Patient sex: M
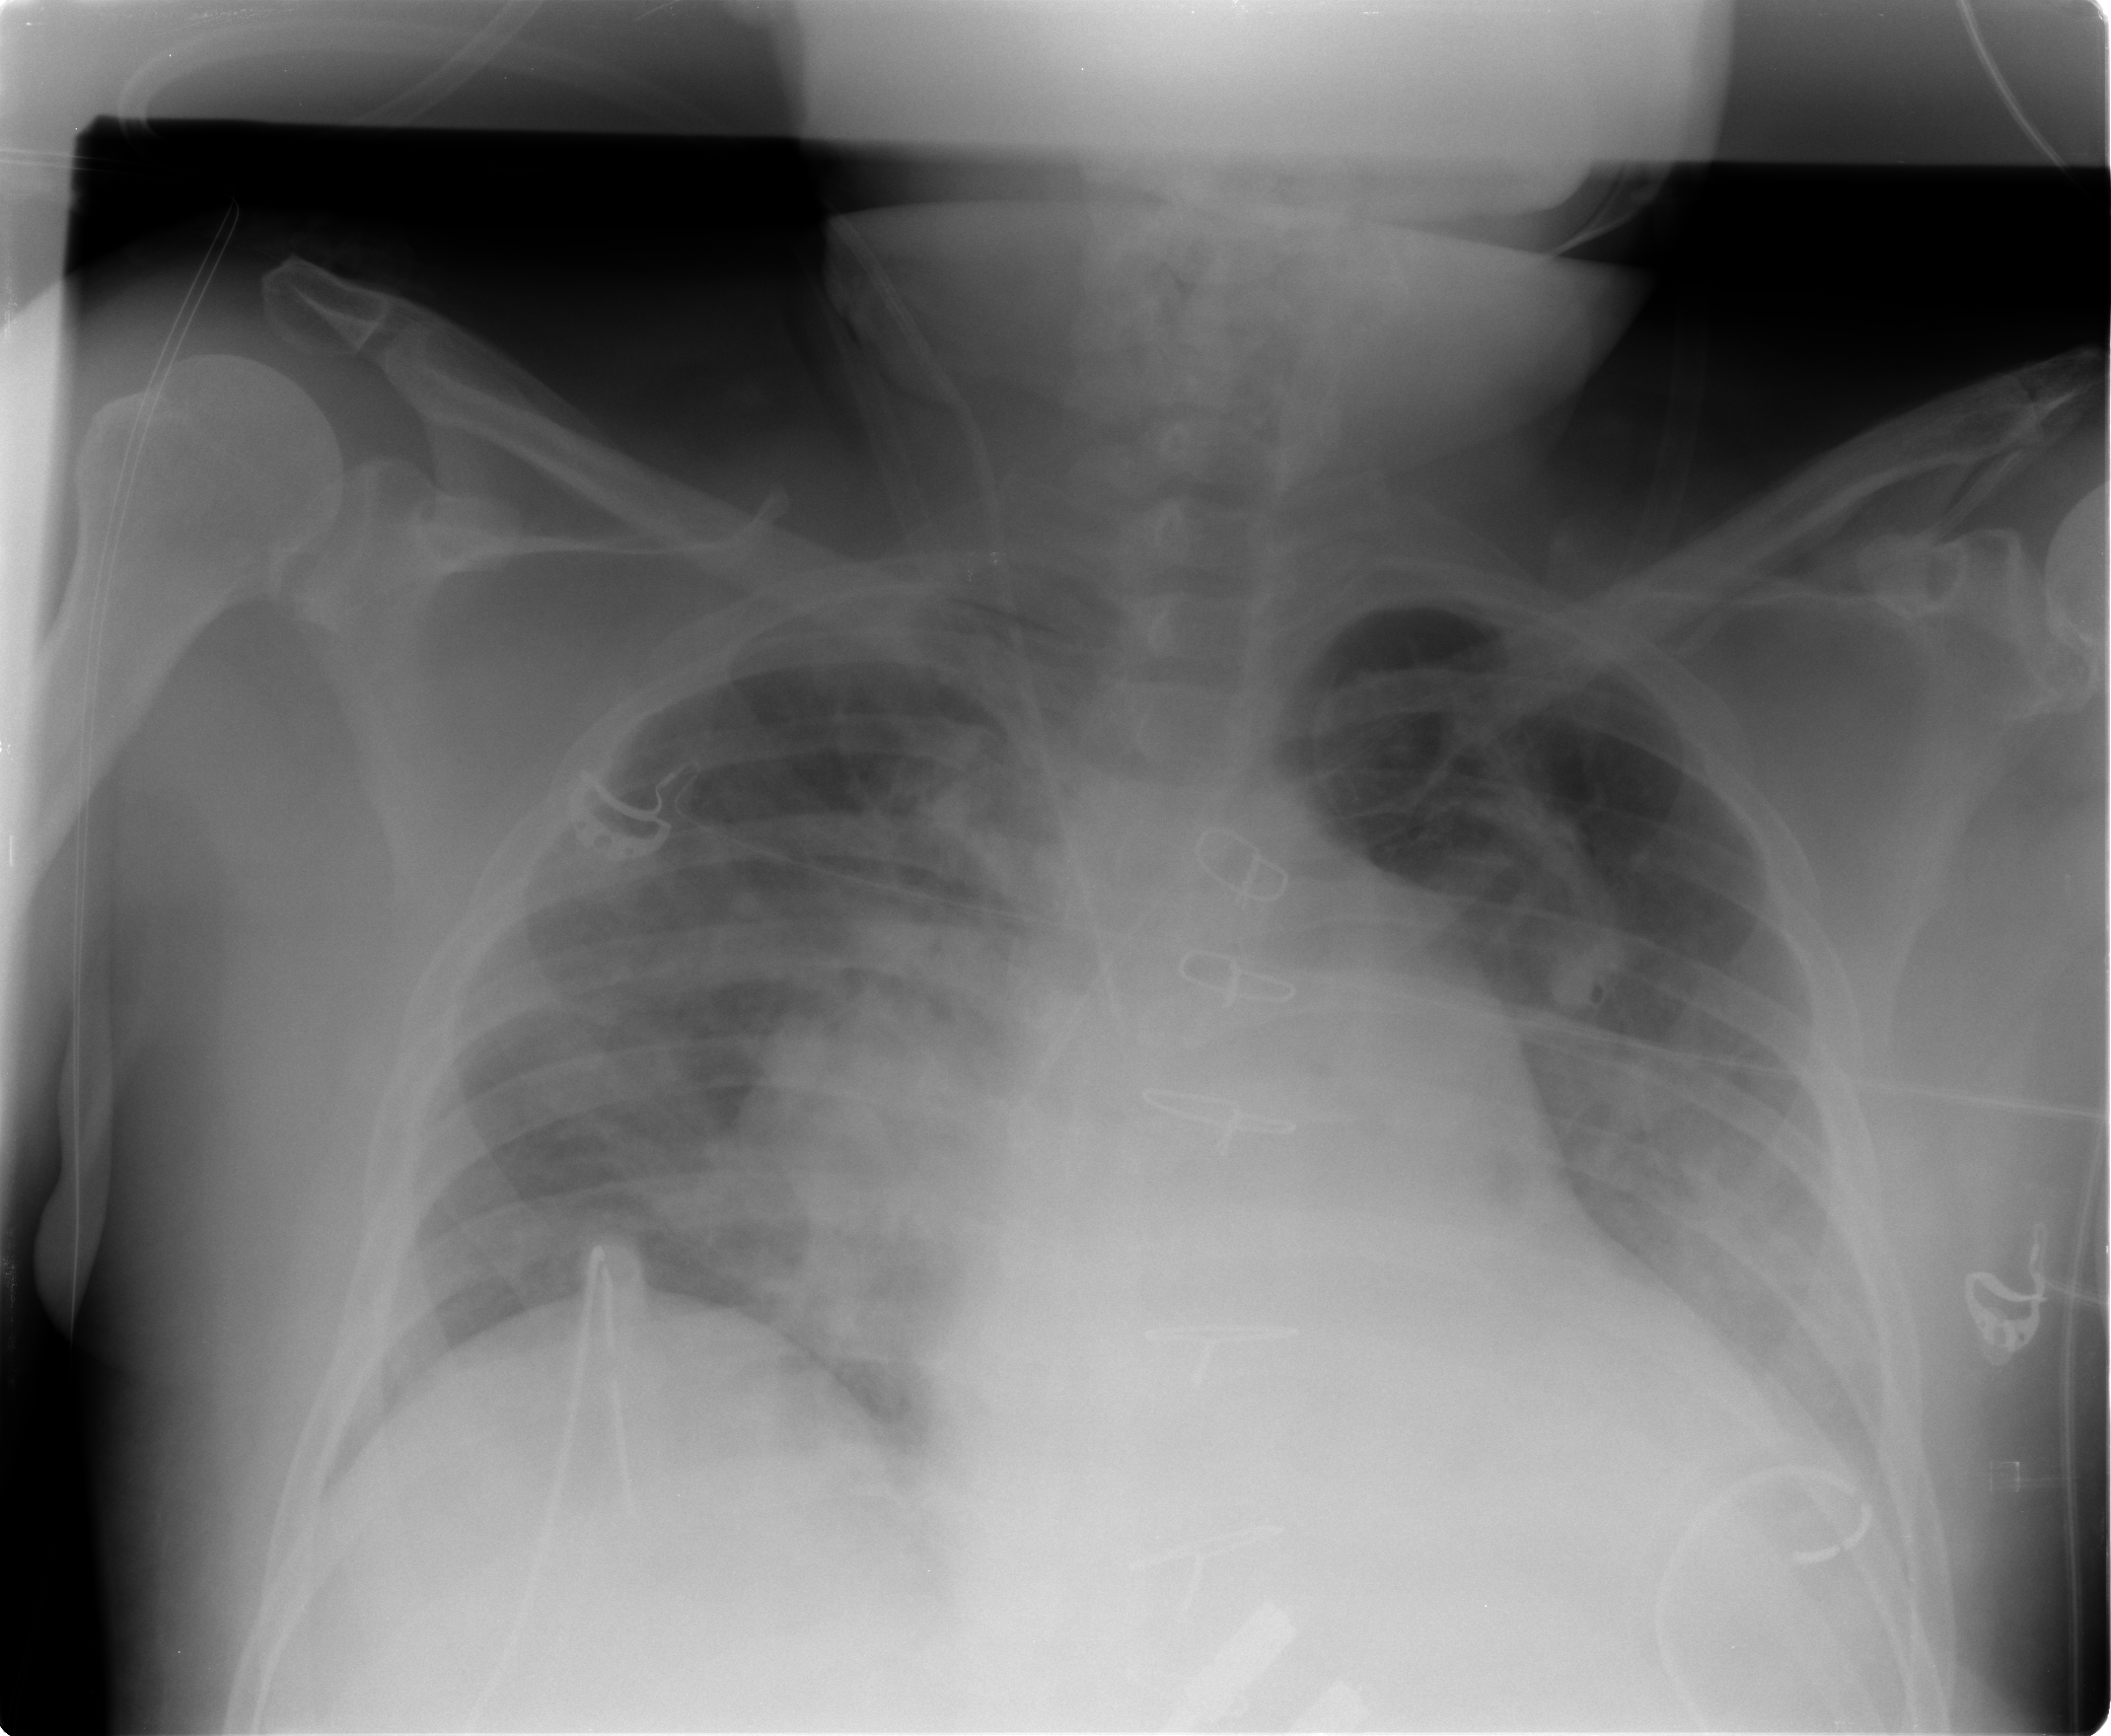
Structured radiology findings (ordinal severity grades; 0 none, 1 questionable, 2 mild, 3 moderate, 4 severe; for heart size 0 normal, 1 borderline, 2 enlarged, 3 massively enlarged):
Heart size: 2
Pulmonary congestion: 2
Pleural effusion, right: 0
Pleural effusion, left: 1
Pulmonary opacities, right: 2
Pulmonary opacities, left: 1
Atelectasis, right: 2
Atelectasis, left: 2